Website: walmart
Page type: store-pickup
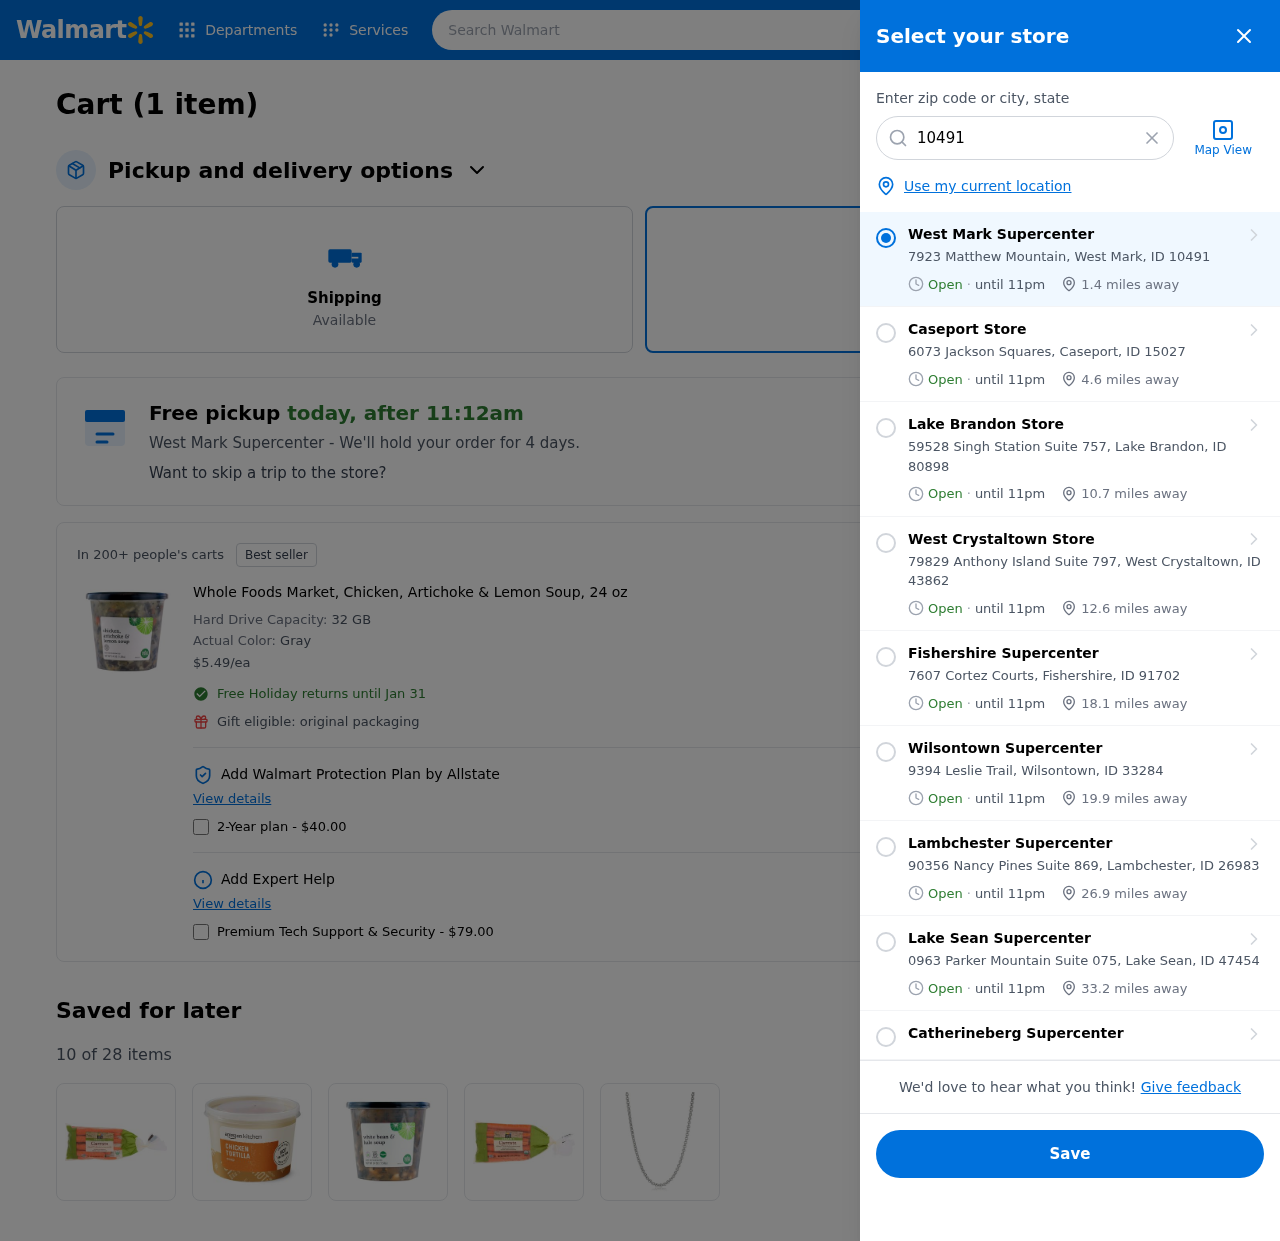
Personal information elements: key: PII_CITY
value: West Mark
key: PII_CITY
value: West Mark Supercenter
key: PII_CITY_STATE_ZIP
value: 7923 Matthew Mountain, West Mark, ID 10491
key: PII_LOCATION1_CITY
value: Caseport Store
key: PII_LOCATION1_CITY_STATE_ZIP
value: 6073 Jackson Squares, Caseport, ID 15027
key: PII_LOCATION2_CITY
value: Lake Brandon Store
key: PII_LOCATION2_CITY_STATE_ZIP
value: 59528 Singh Station Suite 757, Lake Brandon, ID 80898
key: PII_LOCATION3_CITY
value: West Crystaltown Store
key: PII_LOCATION3_CITY_STATE_ZIP
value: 79829 Anthony Island Suite 797, West Crystaltown, ID 43862
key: PII_LOCATION4_CITY
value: Fishershire Supercenter
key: PII_LOCATION4_CITY_STATE_ZIP
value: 7607 Cortez Courts, Fishershire, ID 91702
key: PII_LOCATION5_CITY
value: Wilsontown Supercenter
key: PII_LOCATION5_CITY_STATE_ZIP
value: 9394 Leslie Trail, Wilsontown, ID 33284
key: PII_LOCATION6_CITY
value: Lambchester Supercenter
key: PII_LOCATION6_CITY_STATE_ZIP
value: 90356 Nancy Pines Suite 869, Lambchester, ID 26983
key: PII_LOCATION7_CITY
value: Lake Sean Supercenter
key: PII_LOCATION7_CITY_STATE_ZIP
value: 0963 Parker Mountain Suite 075, Lake Sean, ID 47454
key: PII_LOCATION8_CITY
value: Catherineberg Supercenter
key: PII_POSTCODE
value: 10491
Product elements: key: PRODUCT1_NAME
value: Whole Foods Market, Chicken, Artichoke & Lemon Soup, 24 oz
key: PRODUCT1_PRICE
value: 5.49
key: PRODUCT1_DESC
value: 32 GB
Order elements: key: ORDER_NUM_ITEMS
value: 1
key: ORDER_NUM_ITEMS
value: Cart (1 item)
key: ORDER_DELIVERY_DATE
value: today, after 11:12am
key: ORDER_ITEM1_QUANTITY
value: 1
Search elements: key: HEADER_SEARCH
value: Search Walmart
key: SEARCH_LOCATION
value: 10491